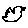
Label: bird